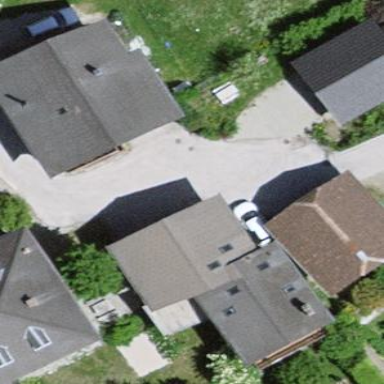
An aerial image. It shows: Simple house.